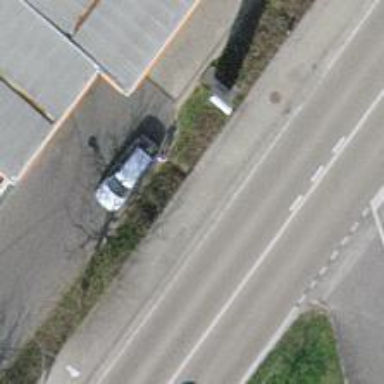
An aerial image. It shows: Asphalt sidewalk along the footway.